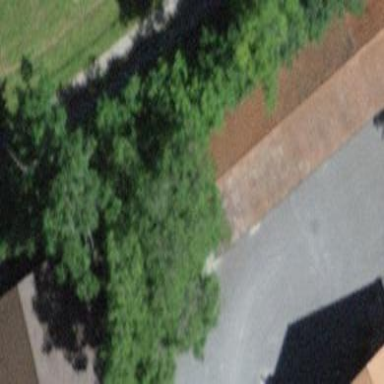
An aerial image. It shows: Shed building.